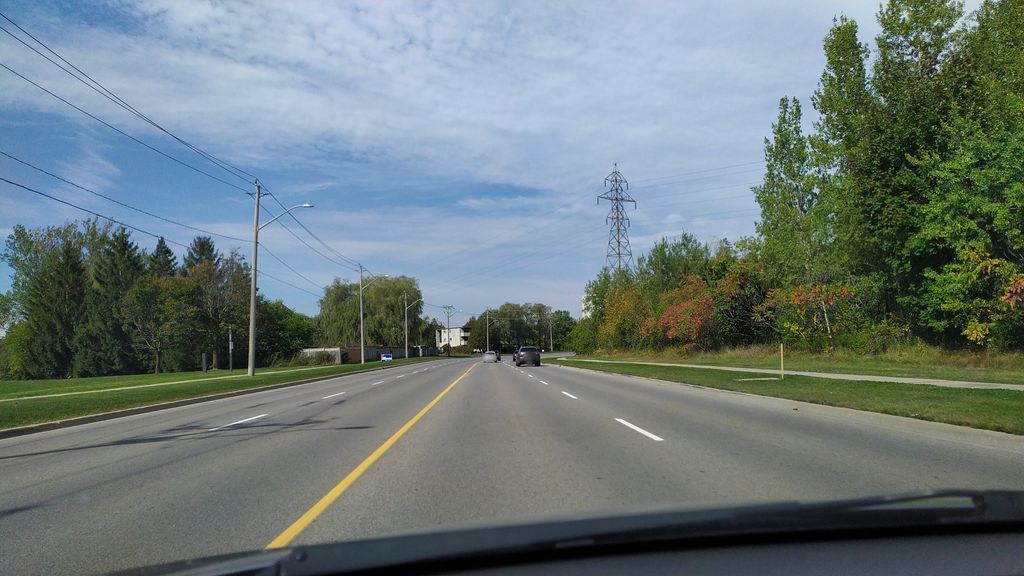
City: kitchener-waterloo